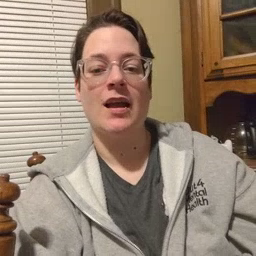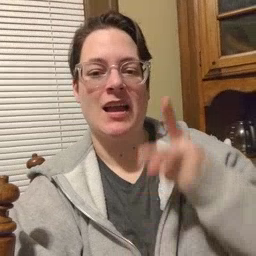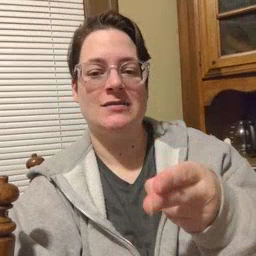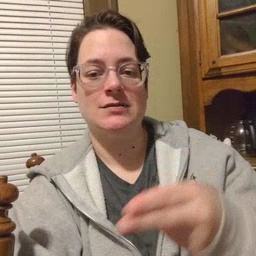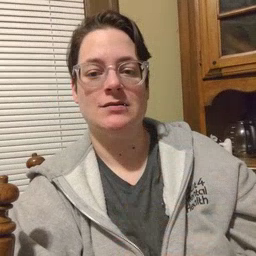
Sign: cut